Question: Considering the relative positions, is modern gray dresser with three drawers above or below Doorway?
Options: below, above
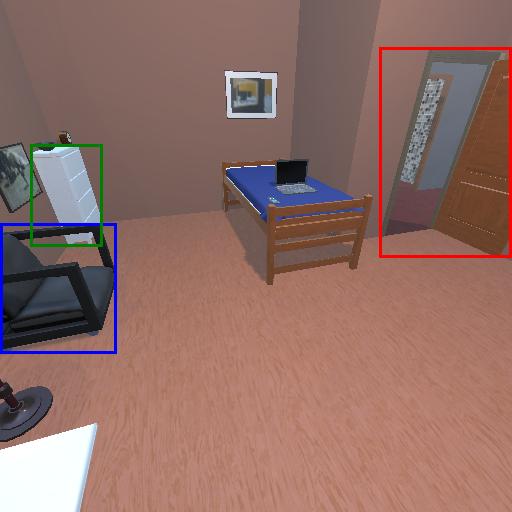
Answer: below